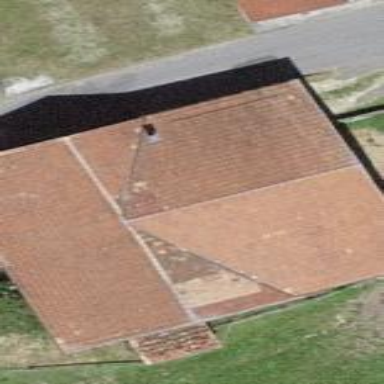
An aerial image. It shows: Barn.